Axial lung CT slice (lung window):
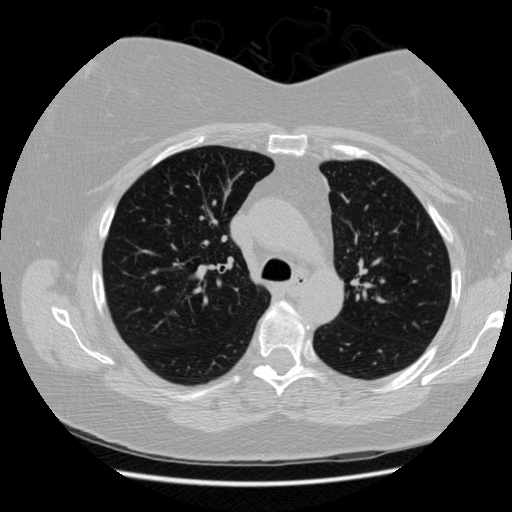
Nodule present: no